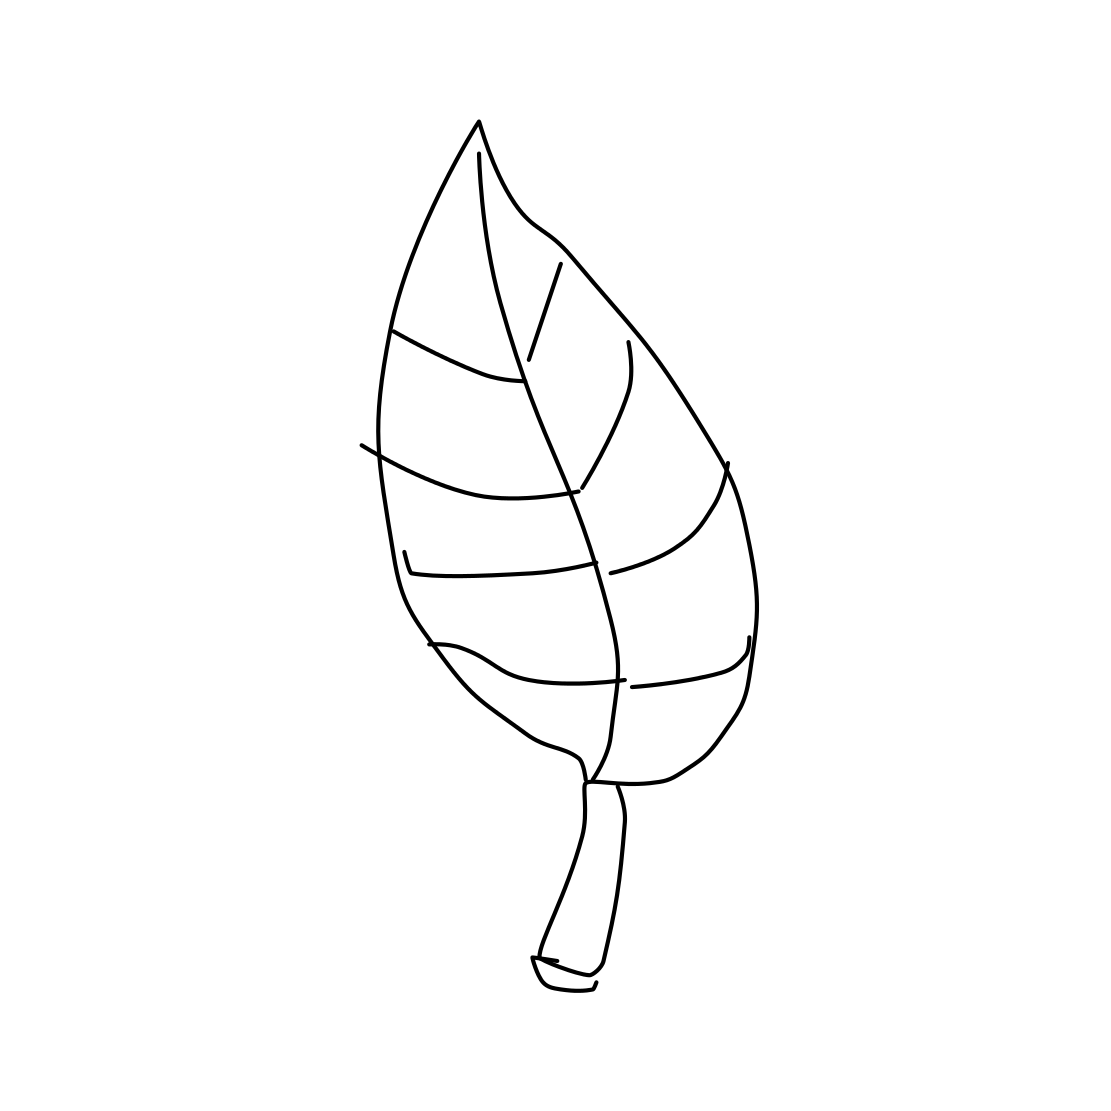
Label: leaf